Interaction volume radius: 5 \u00c5
Interaction volume height: 15 \u00c5
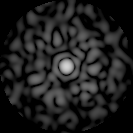
Disorder parameter: 0.8337